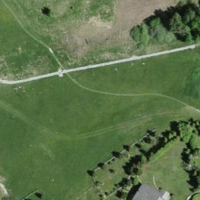
EUNIS habitat code: 53
Species observed at this site:
Halictus scabiosae
Bombus sylvarum
Bombus terrestris